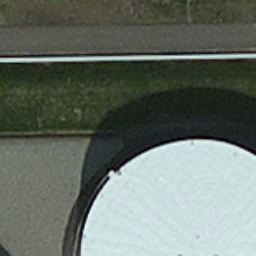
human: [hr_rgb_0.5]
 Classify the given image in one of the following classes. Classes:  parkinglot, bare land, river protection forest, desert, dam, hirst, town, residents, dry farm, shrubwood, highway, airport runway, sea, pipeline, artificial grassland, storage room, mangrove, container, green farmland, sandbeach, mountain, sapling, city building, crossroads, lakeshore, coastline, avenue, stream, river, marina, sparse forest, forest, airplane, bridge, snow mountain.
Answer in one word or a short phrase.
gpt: storage room